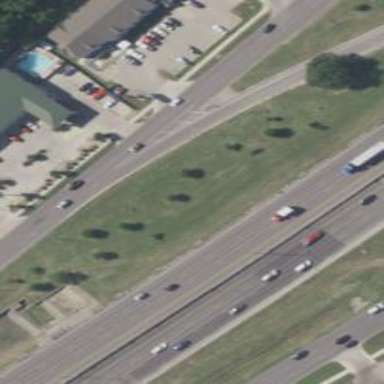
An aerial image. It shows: Secondary road with asphalt surface and frontage road.